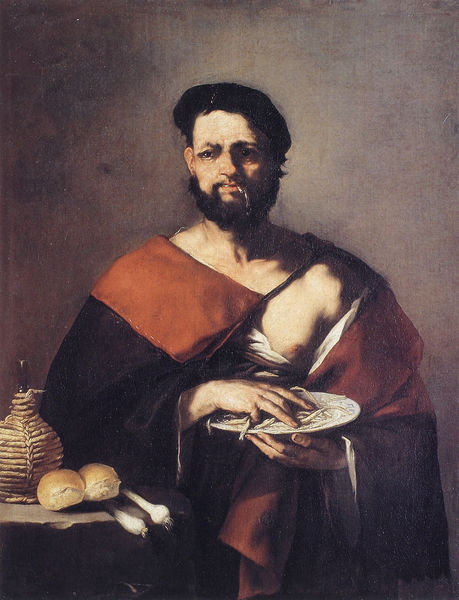
Titel: Fischesser (Allegorie des Geschmacks)
Künstler: Luca Giordano
Institution: Wien, Kunsthistorisches Museum
Schlagwörter: hand, mann, nackt, schatten, umhang, brust, licht, nase, ohr, stroh, tisch, bart, flasche, hemd, mütze, wand, augen, barock, kragen, stehen, teller, bildnis, hände, portrait, porträt, mantel, schulter, beleuchtung, essen, wein, brot, zwiebel, fisch, gestus, barett, bettler, armut, brötchen, knoblauch, zwiebeln, lauch, korbflasche, semmel, semmeln, spargel, caravaggio, geschmack, mentel, caravaggist, lauchzwiebel, 5 sinne, fiasco, sabbern, fünf sinne, der geschmack